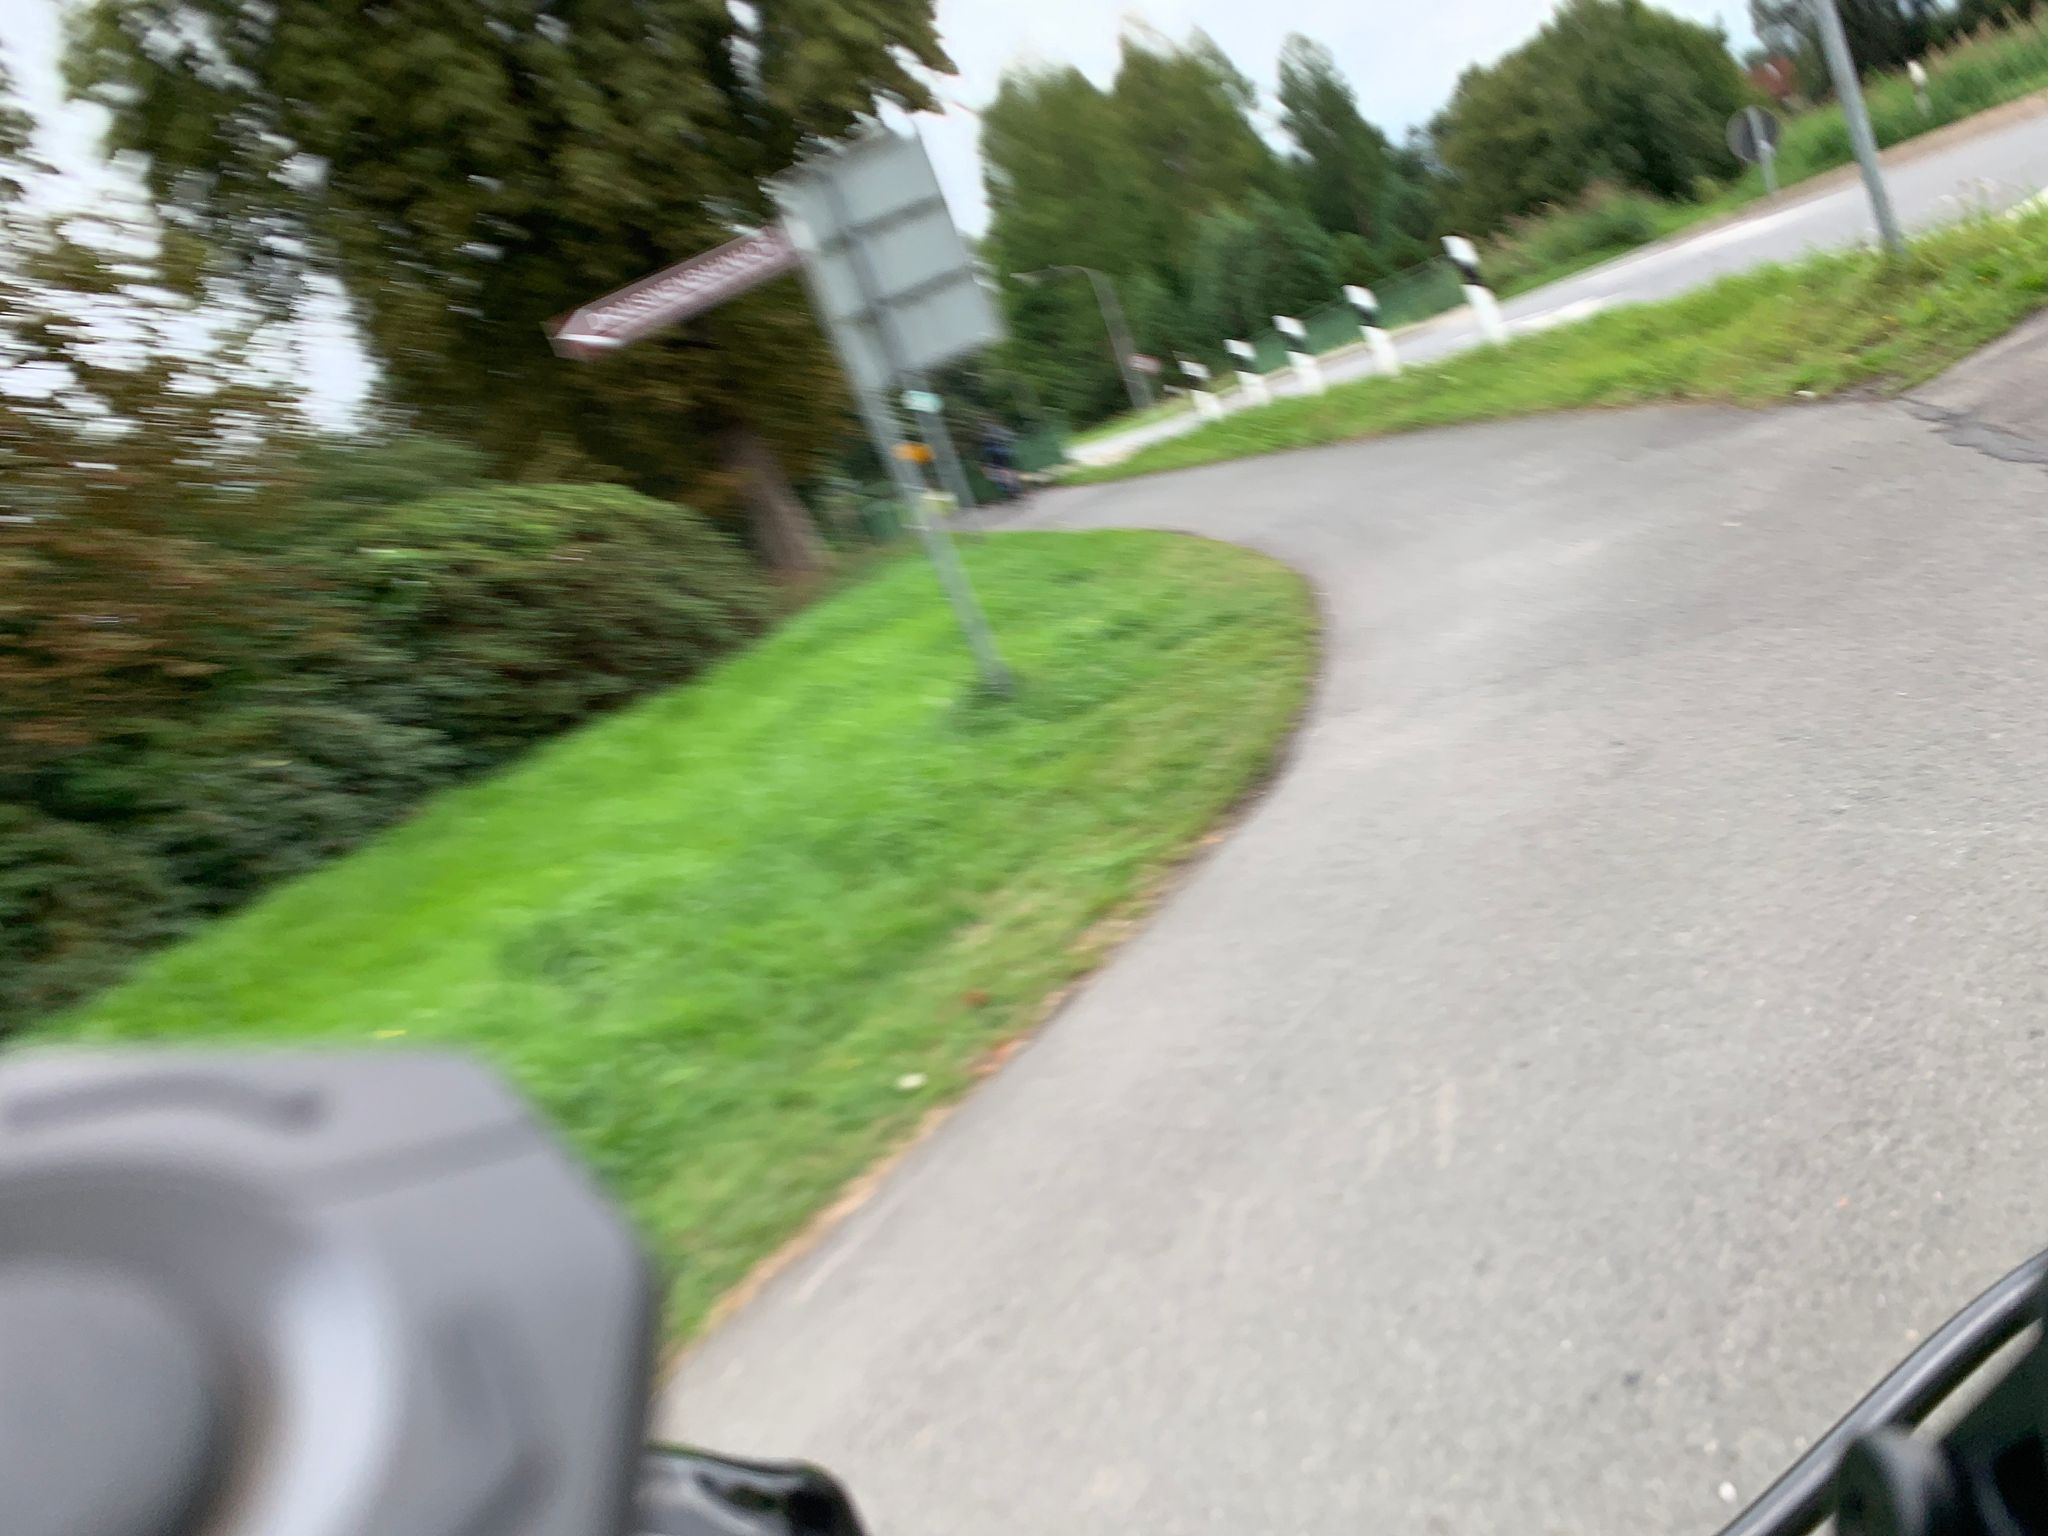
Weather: clear
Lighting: day
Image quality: slightly poor
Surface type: cycling surface
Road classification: secondary
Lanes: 3
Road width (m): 2.0
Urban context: semi-dense urban cluster
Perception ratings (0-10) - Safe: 1.29, Lively: 2.63, Beautiful: 9.8, Boring: 3.21, Depressing: 1.08, Wealthy: 2.02